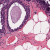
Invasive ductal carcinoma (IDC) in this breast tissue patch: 0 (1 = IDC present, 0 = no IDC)